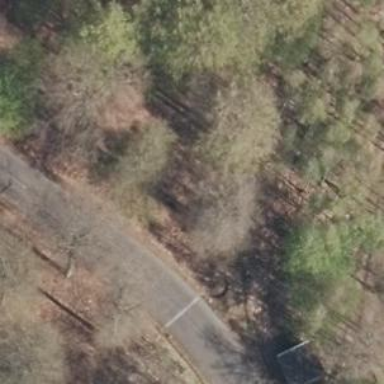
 designed as tunnel for animals to safely pass underneath roads."